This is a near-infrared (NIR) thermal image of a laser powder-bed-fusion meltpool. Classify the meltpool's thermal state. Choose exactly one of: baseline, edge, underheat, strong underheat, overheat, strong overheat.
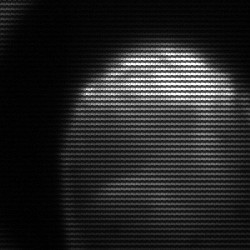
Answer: edge